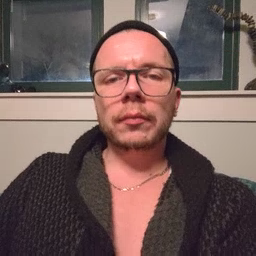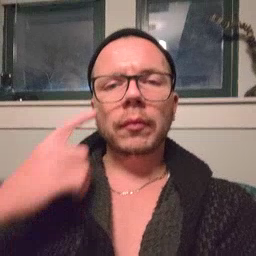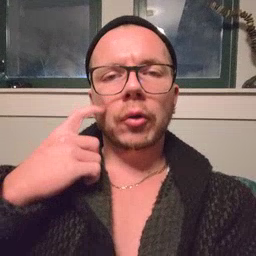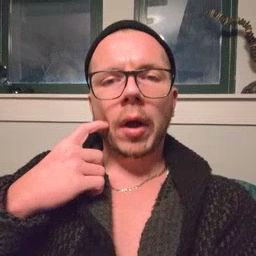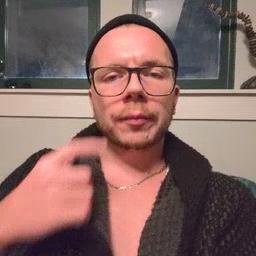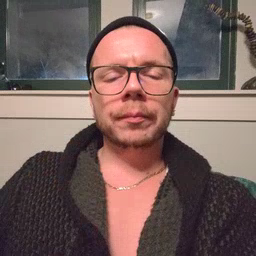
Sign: cry